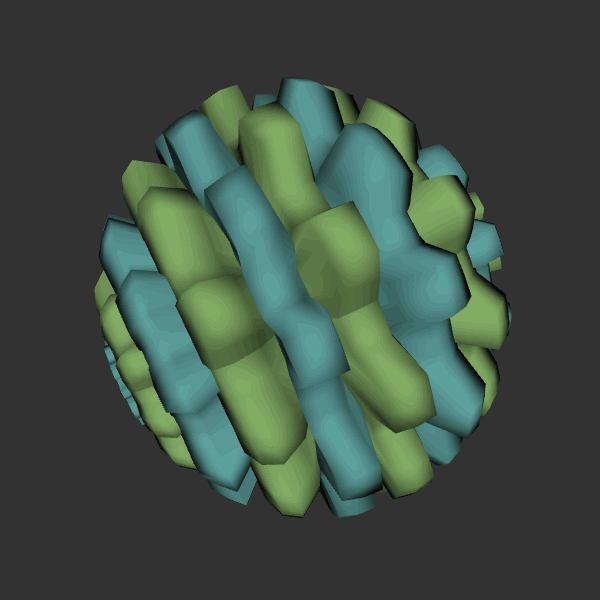
Background: dark